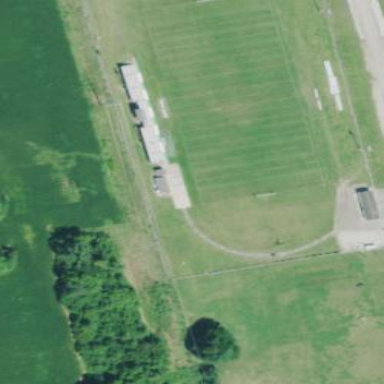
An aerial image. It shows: American football pitch.